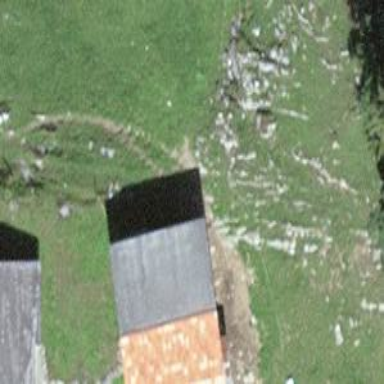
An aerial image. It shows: Barn.